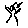
Label: tree